Question: So I want to run my program from console. I copied the same execution line that Eclipse used to run my program:
'''
"C:\Program Files\Java\jre7\bin\javaw.exe" -Dfile.encoding=Cp1257 -classpath C:\Users\MyName\workspace\MyProject\bin;C:\Users\MyName\workspace\MyProject\lib\commons-io-2.4.jar files.Start
'''
Figured that it will not run it so I changed it to this:
'''
java C:\Users\MyName\workspace\MyProject\lib\commons-io-2.4.jar files.Start
'''
I run it at the root folder of my project and java will throw this error:
'''
Error: Could not find or load main class files.Start
'''
What is the problem in here? It runs fine with Eclipse.

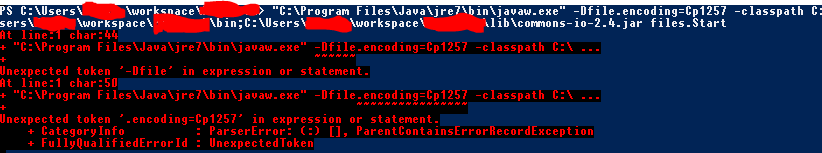
Answer: You don't have the '-classpath' in the second command-line.